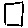
Label: square